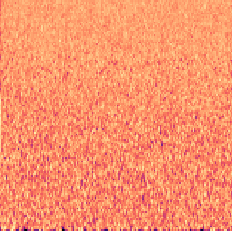
Sound class: Helicopter